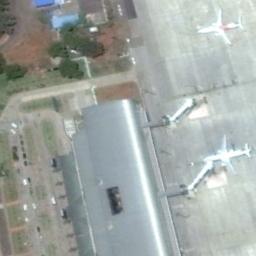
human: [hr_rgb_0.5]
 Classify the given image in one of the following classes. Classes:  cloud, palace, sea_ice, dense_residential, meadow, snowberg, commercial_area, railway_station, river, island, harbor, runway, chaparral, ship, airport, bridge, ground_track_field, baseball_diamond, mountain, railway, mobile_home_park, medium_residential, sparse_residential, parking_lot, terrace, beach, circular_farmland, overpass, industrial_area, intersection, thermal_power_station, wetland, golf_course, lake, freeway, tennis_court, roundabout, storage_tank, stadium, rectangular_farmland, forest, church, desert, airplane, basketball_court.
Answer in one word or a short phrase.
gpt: airplane